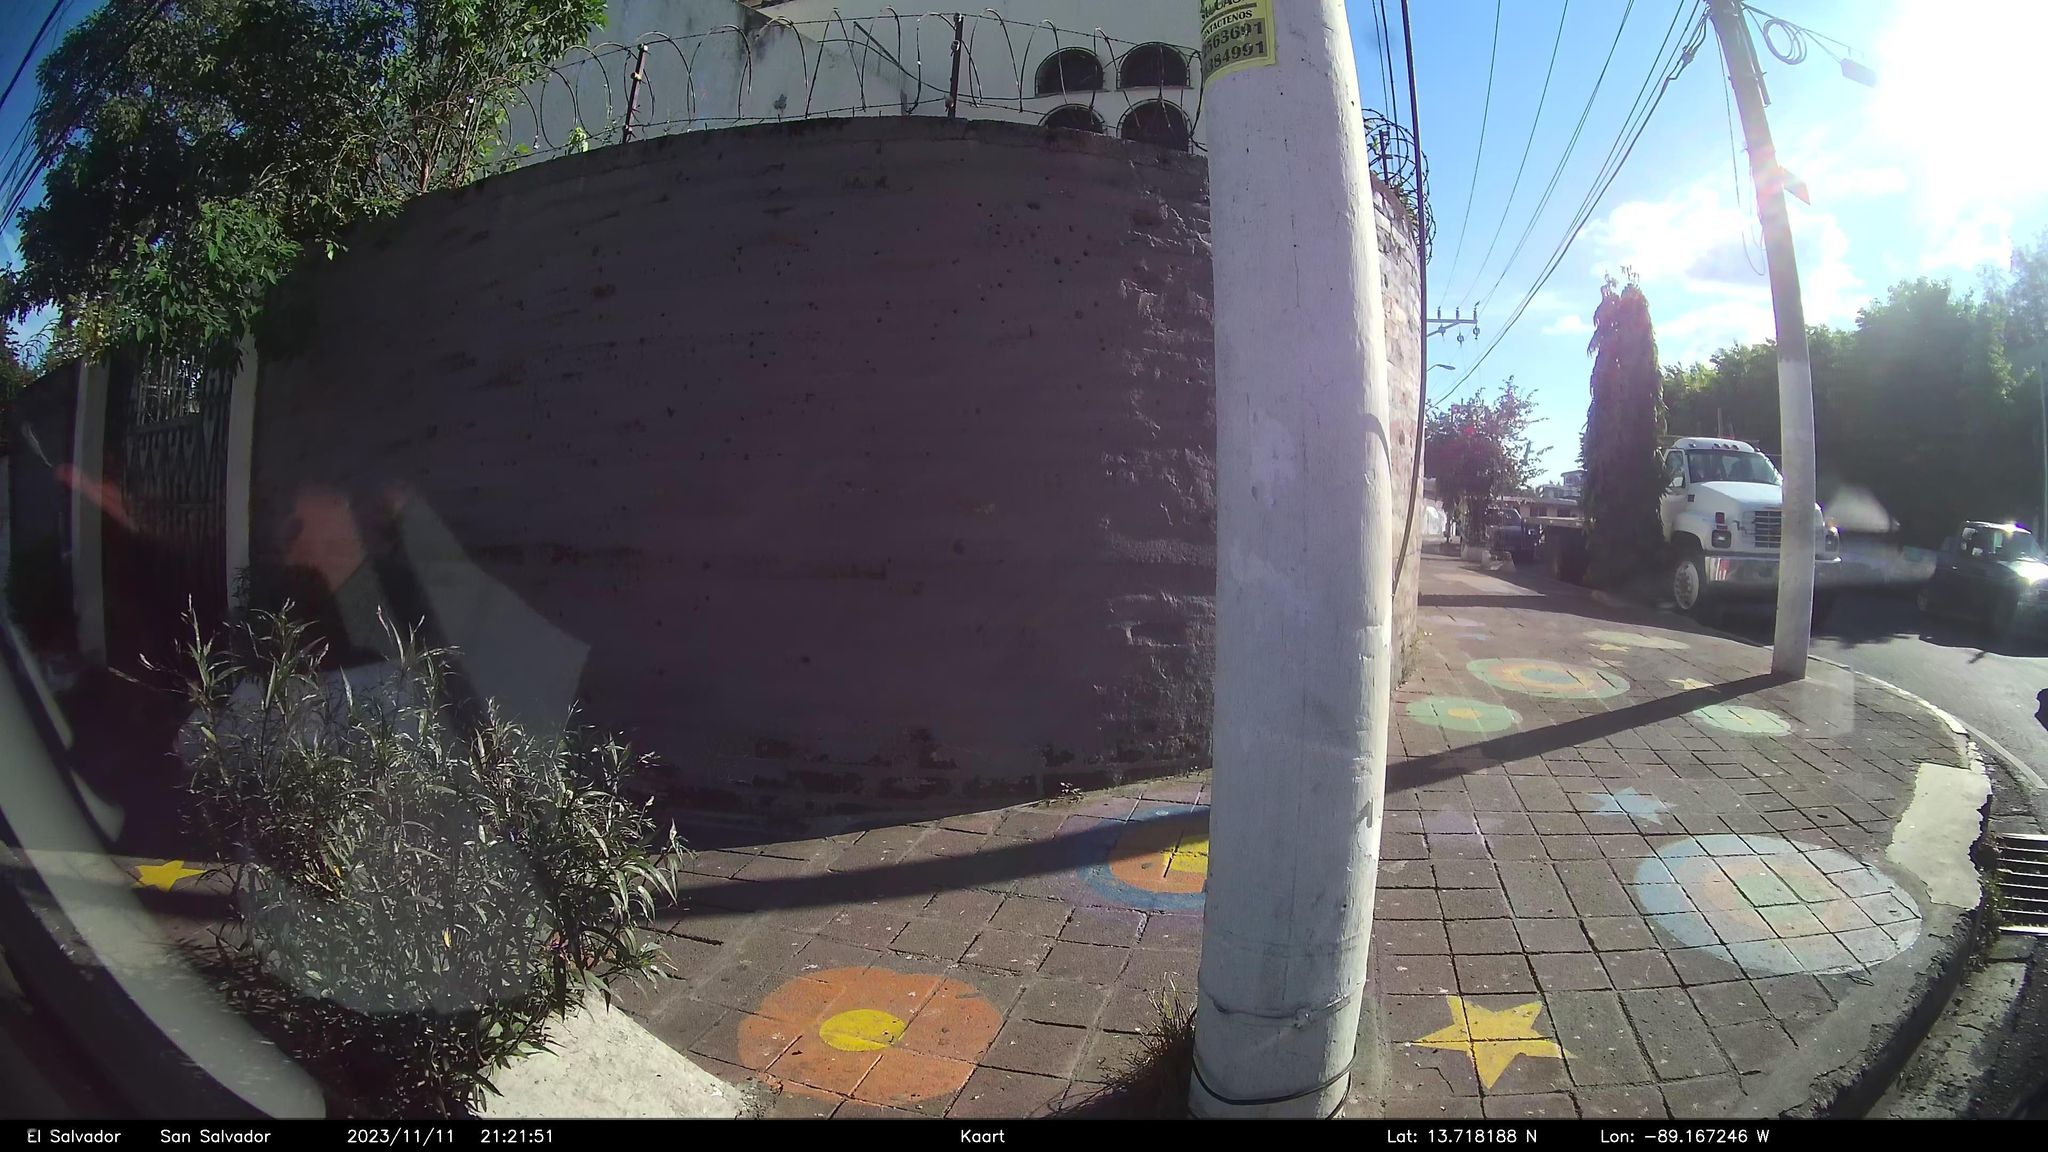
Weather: clear
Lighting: day
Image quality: good
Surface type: walking surface
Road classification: secondary
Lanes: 2.0
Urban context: urban centre
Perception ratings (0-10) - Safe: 1.77, Lively: 4.21, Beautiful: 2.94, Boring: 4.51, Depressing: 4.54, Wealthy: 1.39